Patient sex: M
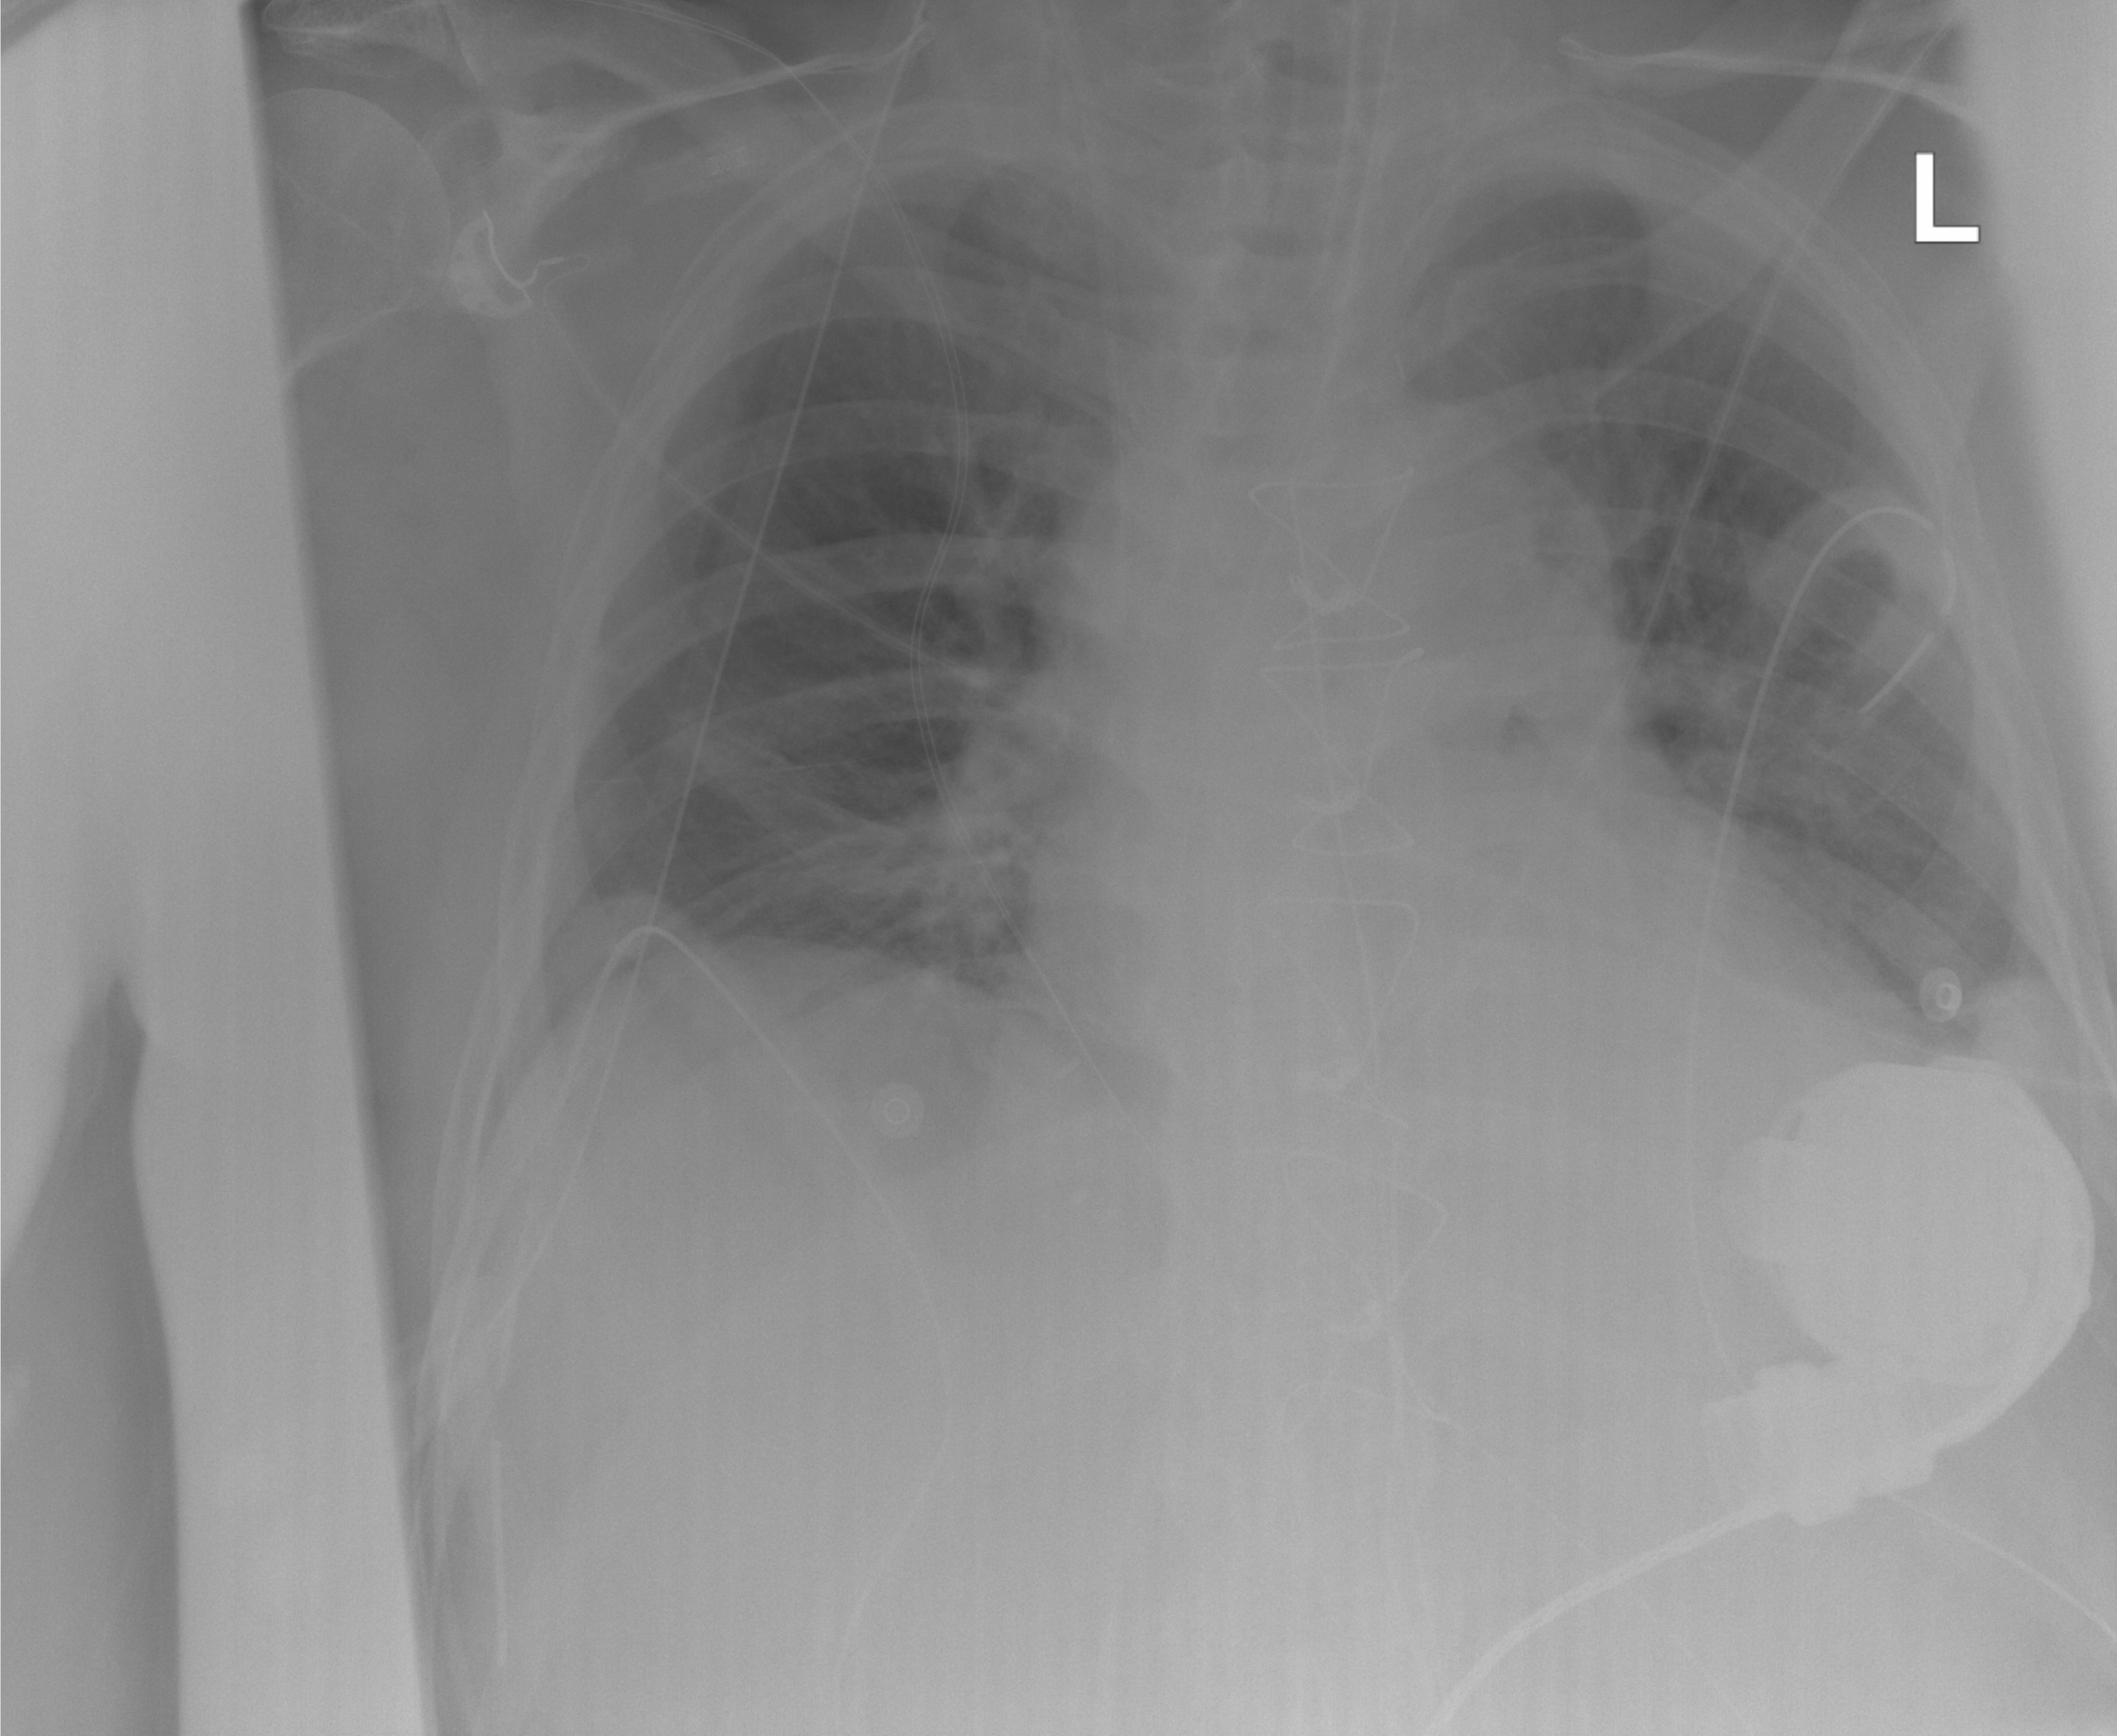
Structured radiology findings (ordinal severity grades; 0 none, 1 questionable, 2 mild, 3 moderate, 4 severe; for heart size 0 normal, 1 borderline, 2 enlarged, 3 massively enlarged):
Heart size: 1
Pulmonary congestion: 2
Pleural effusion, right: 1
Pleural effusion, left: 2
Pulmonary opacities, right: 0
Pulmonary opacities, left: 0
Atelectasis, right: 2
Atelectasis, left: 2